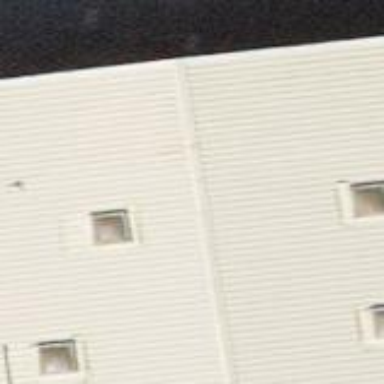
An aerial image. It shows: View of roof of building.